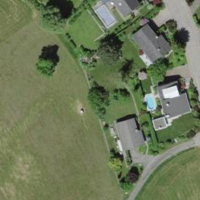
EUNIS habitat code: 55
Species observed at this site:
Caltha palustris